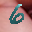
Label: 6